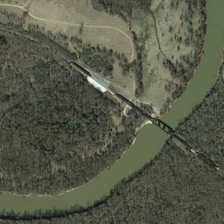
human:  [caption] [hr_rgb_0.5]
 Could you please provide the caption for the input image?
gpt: many green trees are in two sides of a curved river .

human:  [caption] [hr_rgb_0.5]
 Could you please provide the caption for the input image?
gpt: many green trees are in two sides of a curved river .

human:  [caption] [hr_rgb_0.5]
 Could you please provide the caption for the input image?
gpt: many green trees are in two sides of a curved river .

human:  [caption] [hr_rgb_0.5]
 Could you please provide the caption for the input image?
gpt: many green trees are in two sides of a curved river .

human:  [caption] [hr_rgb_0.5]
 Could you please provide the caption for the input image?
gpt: many green trees are in two sides of a curved river .